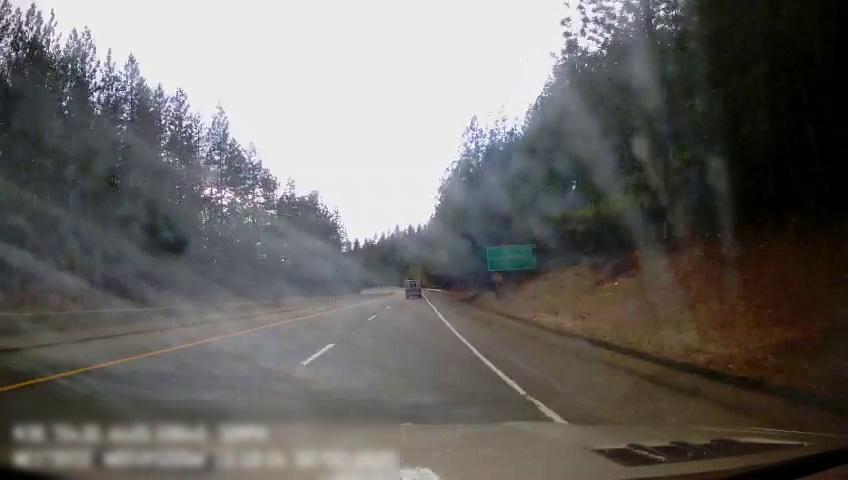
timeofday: Day
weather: Cloudy
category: Drivable Space
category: Drivable Space
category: Vehicles | Van
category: Lanes | Current Lane
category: Lanes | Alternate Lane
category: Lanes | Alternate Lane
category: Traffic | Signs